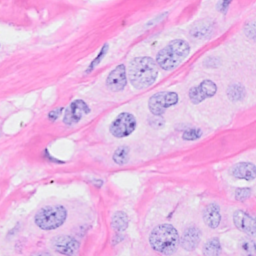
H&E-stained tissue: Breast